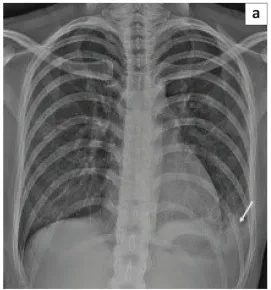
(a) Frontal chest radiograph demonstrates normal sized main, right and left pulmonary arteries with a small left basal pleural effusion (arrow).
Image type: radiology (x_ray)